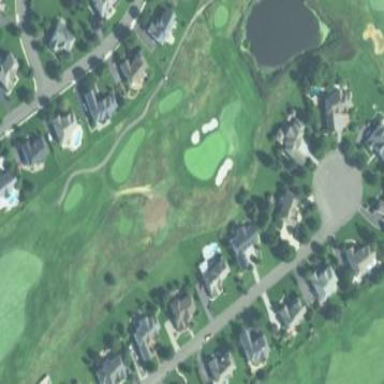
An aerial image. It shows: Rough area on grassy golf course.